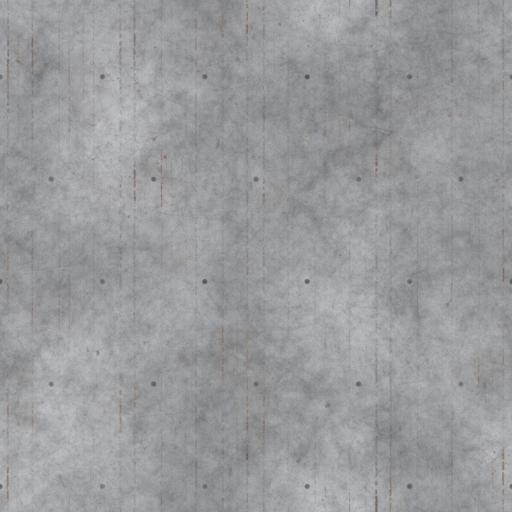
Tags: bare corrugated steel metal paint painted